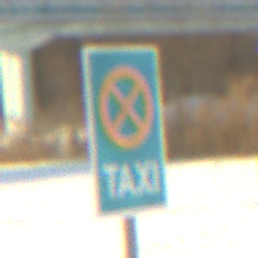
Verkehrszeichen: Taxenstand
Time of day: MorningAfternoon
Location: Outdoor (Suburban)
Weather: PartlyCloudy
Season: NotSpecified
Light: Natural